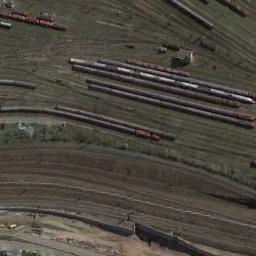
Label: railway